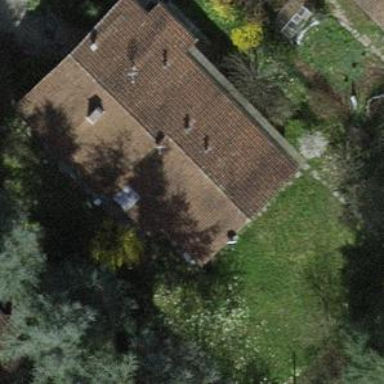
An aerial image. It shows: Garden enclosed by fence.